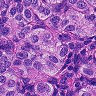
Metastatic tissue present: yes